Field crop: tomato
Growth stage: 2
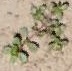
Species: portulaca